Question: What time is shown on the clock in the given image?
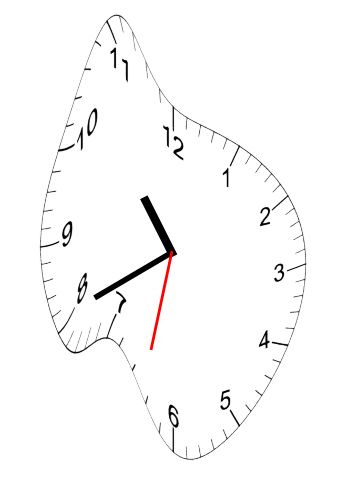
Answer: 10:40:32